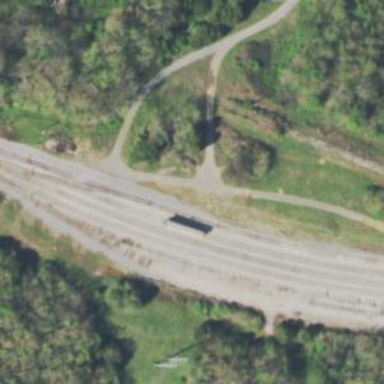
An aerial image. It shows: Railway spur junction.